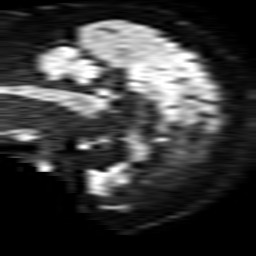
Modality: TRACE
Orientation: sagittal
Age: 67
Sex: male
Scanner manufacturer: philips
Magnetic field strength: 1.5 T
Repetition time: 3.651 s
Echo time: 0.09255 s